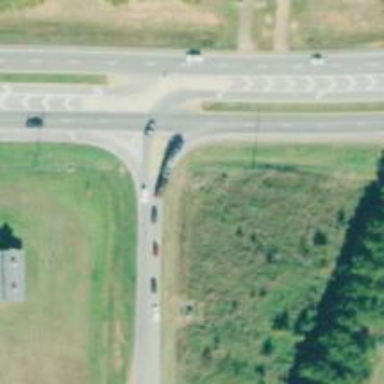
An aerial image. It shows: Trunk link road with asphalt surface.